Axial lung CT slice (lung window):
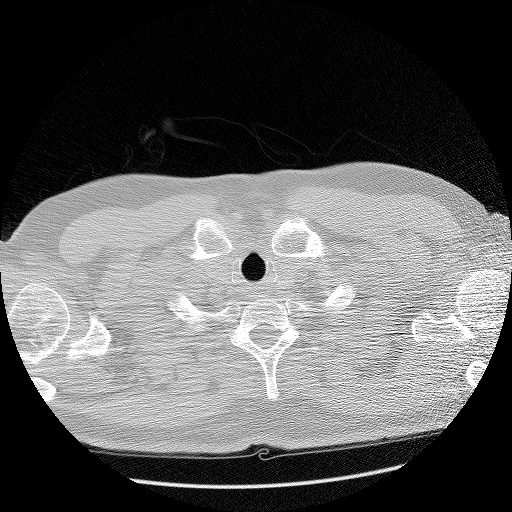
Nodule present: no